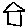
Label: house